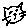
Label: cat